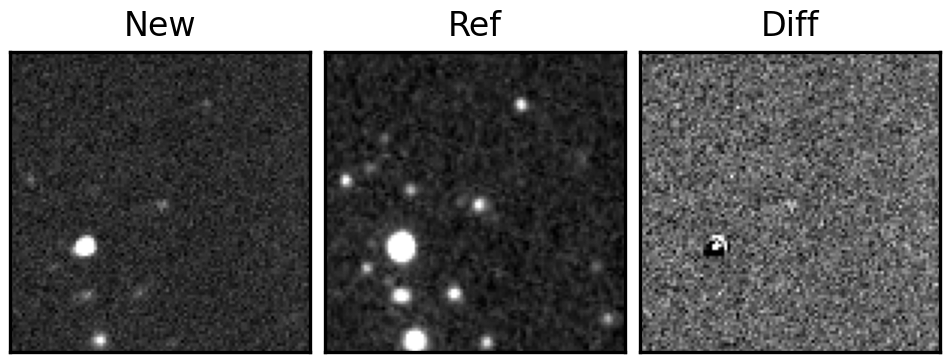
Label: real